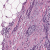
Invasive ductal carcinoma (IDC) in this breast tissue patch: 1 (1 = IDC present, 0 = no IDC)